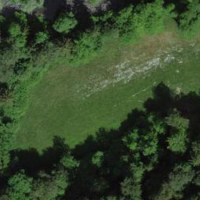
EUNIS habitat code: 24
Species observed at this site:
Urtica dioica